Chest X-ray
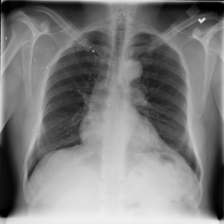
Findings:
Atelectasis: negative
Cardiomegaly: negative
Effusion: negative
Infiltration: negative
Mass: negative
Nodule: negative
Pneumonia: negative
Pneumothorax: negative
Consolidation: negative
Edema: negative
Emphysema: negative
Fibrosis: negative
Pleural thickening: negative
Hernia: negative